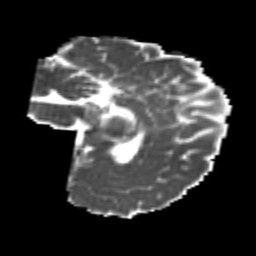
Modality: MD
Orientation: sagittal
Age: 22
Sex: female
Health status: healthy
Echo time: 0.074 s